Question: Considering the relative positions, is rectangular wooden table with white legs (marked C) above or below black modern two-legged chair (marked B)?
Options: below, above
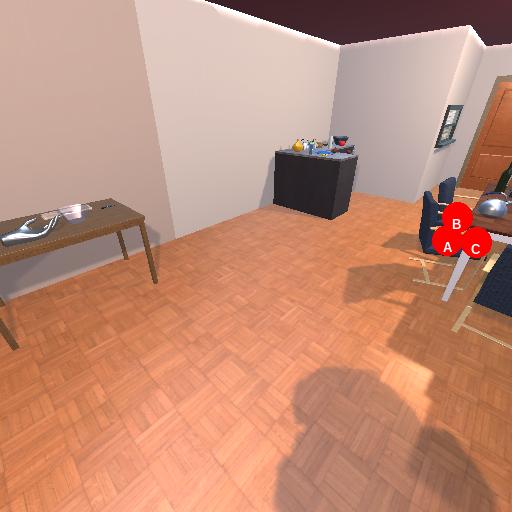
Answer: below